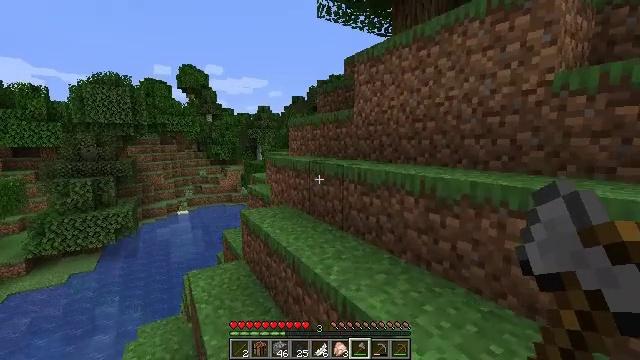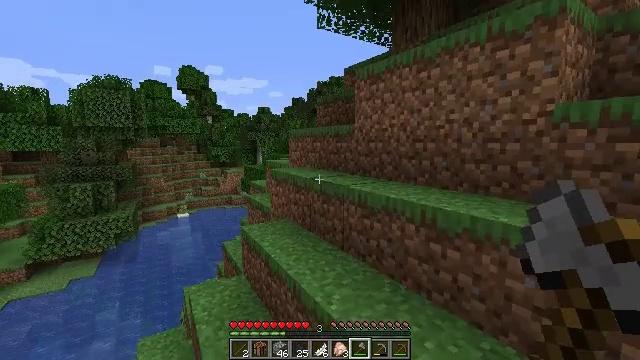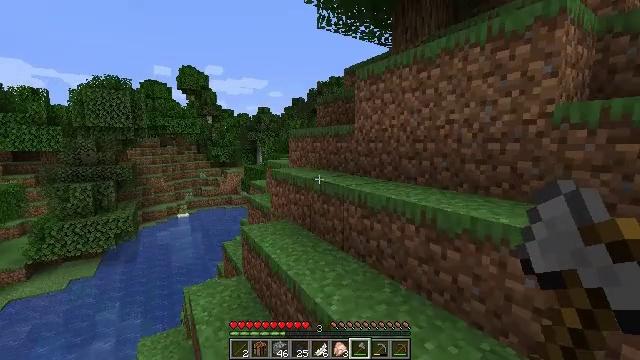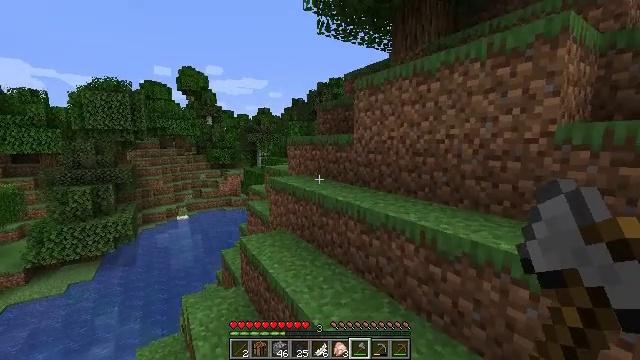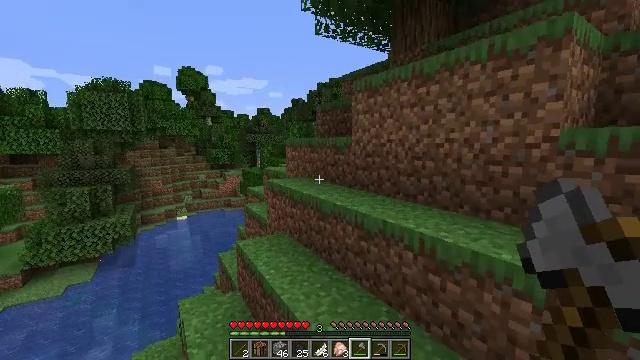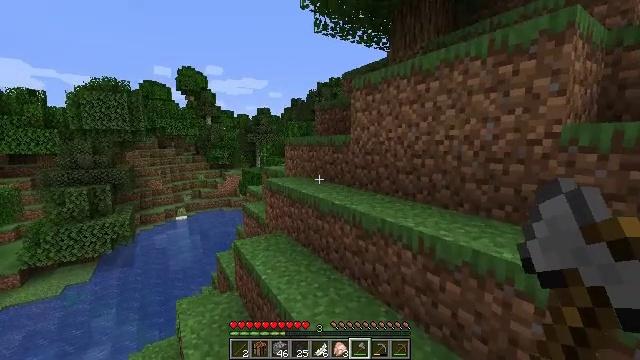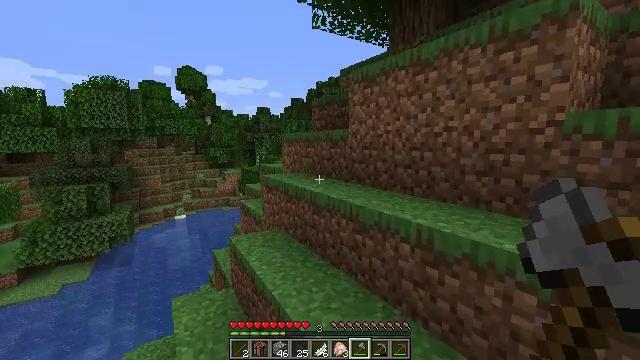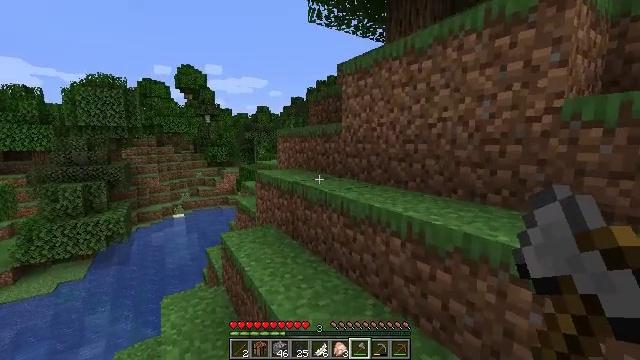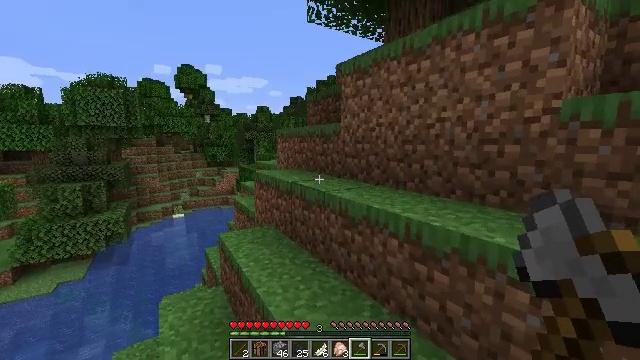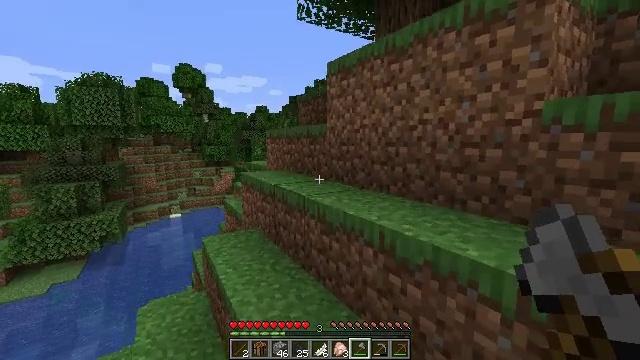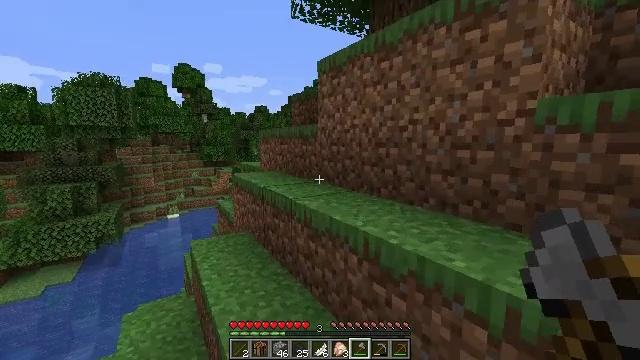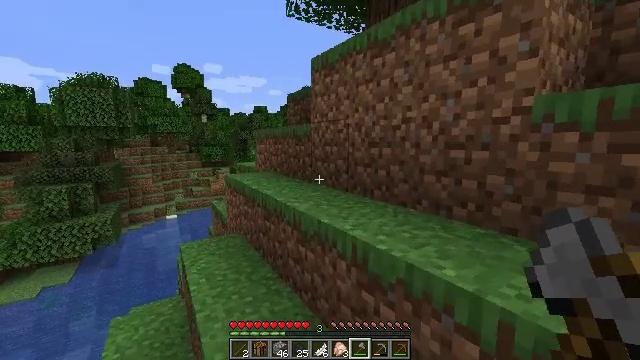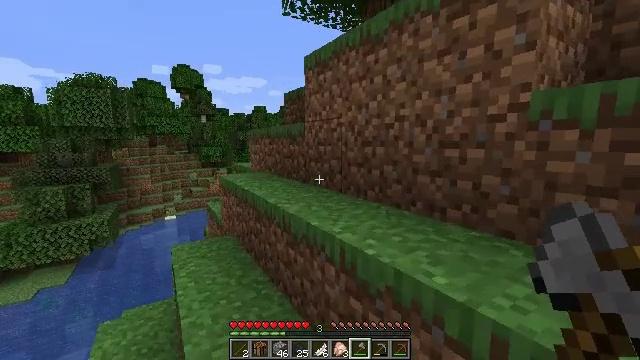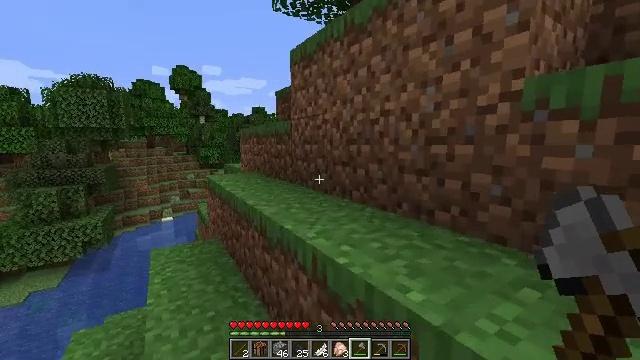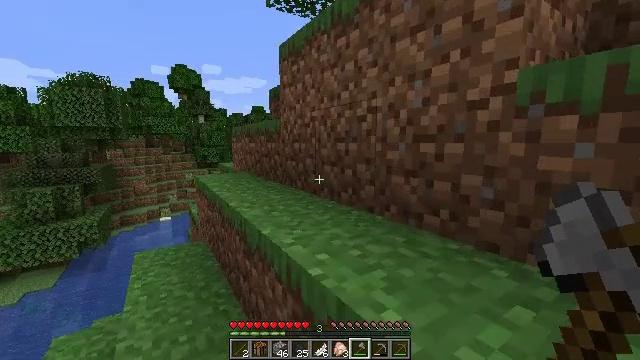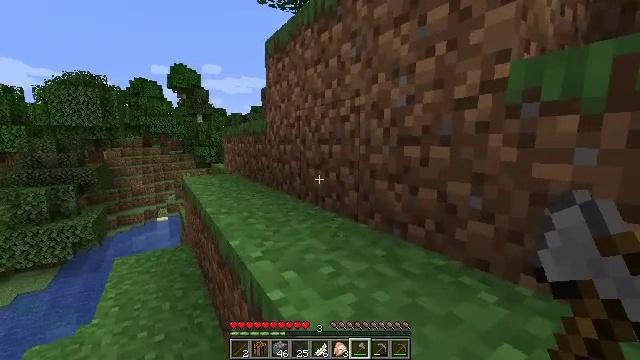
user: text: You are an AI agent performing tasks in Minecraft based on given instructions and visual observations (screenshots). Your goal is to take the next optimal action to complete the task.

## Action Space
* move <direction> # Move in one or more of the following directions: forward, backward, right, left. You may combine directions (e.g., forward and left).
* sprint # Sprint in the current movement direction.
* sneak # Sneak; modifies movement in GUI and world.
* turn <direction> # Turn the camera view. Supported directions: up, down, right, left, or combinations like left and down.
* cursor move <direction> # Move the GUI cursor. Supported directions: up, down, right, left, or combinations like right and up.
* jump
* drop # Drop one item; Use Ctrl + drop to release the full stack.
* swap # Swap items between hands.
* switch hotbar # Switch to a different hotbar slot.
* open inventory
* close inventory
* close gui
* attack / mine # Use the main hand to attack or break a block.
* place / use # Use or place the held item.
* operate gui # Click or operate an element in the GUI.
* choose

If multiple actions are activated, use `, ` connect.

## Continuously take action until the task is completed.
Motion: motion action
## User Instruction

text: Kill mobs.
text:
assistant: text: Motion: move forward and move right, jump
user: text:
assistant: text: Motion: move forward and move right, jump
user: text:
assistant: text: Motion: move forward and move right, jump
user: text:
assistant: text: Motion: move forward and move right, jump
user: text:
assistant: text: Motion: move forward and move right, jump
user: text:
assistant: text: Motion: move right, jump
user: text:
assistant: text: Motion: move right, jump
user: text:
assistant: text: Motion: move right
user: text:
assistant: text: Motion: move forward and move right
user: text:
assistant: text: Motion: move forward and move right
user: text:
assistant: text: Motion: move forward and move right
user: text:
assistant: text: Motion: move forward and move right
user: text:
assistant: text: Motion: move forward and move right
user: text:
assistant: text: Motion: move forward and move right
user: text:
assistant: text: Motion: move forward and move right
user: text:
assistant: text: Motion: move right, jump
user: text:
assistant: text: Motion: move right, jump
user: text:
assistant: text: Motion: move right, jump
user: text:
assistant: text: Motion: move right, jump
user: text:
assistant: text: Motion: move right, jump
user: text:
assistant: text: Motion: move right, jump
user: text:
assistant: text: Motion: move right
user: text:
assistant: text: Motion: move right, jump
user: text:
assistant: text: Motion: move right, jump
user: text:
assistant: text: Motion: move right, jump
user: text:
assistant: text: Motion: move right, jump
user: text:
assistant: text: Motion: move right, jump
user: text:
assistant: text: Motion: move right, jump
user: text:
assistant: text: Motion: move right, jump
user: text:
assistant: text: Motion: move right, jump